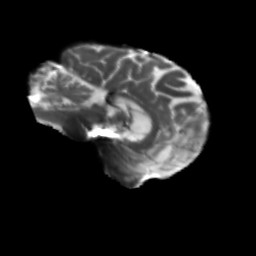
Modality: T2w
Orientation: sagittal
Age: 68
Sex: female
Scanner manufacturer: siemens
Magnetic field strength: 3 T
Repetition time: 5.25 s
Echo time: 0.08 s